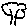
Label: tree